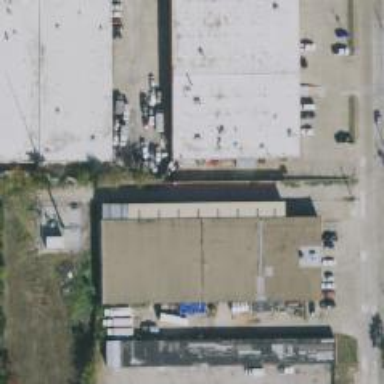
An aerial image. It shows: Warehouse building.